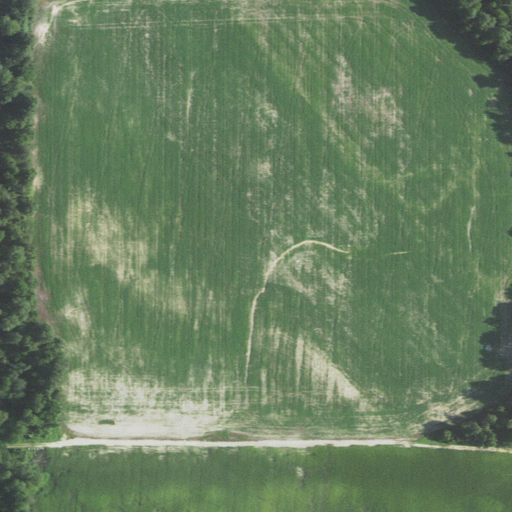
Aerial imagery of levee in Missouri named New Madrid Farrenburg Levee containing cultivated crops, woody wetlands, and herbaceous wetlands